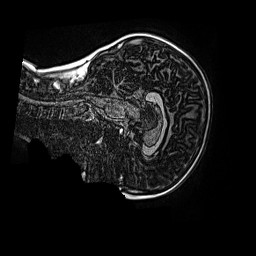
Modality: MP2RAGE
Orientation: sagittal
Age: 10
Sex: female
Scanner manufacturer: siemens
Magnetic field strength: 3 T
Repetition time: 4 s
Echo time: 0.00299 s